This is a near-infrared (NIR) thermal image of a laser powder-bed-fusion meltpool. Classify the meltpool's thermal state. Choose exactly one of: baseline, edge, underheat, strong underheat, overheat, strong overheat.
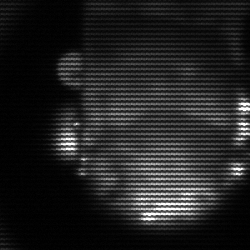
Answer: baseline